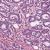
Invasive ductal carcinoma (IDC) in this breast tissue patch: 1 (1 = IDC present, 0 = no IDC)